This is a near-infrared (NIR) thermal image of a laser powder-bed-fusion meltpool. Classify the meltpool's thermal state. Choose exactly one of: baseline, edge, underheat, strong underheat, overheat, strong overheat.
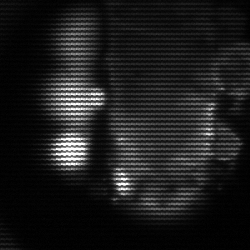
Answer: strong underheat